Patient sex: F
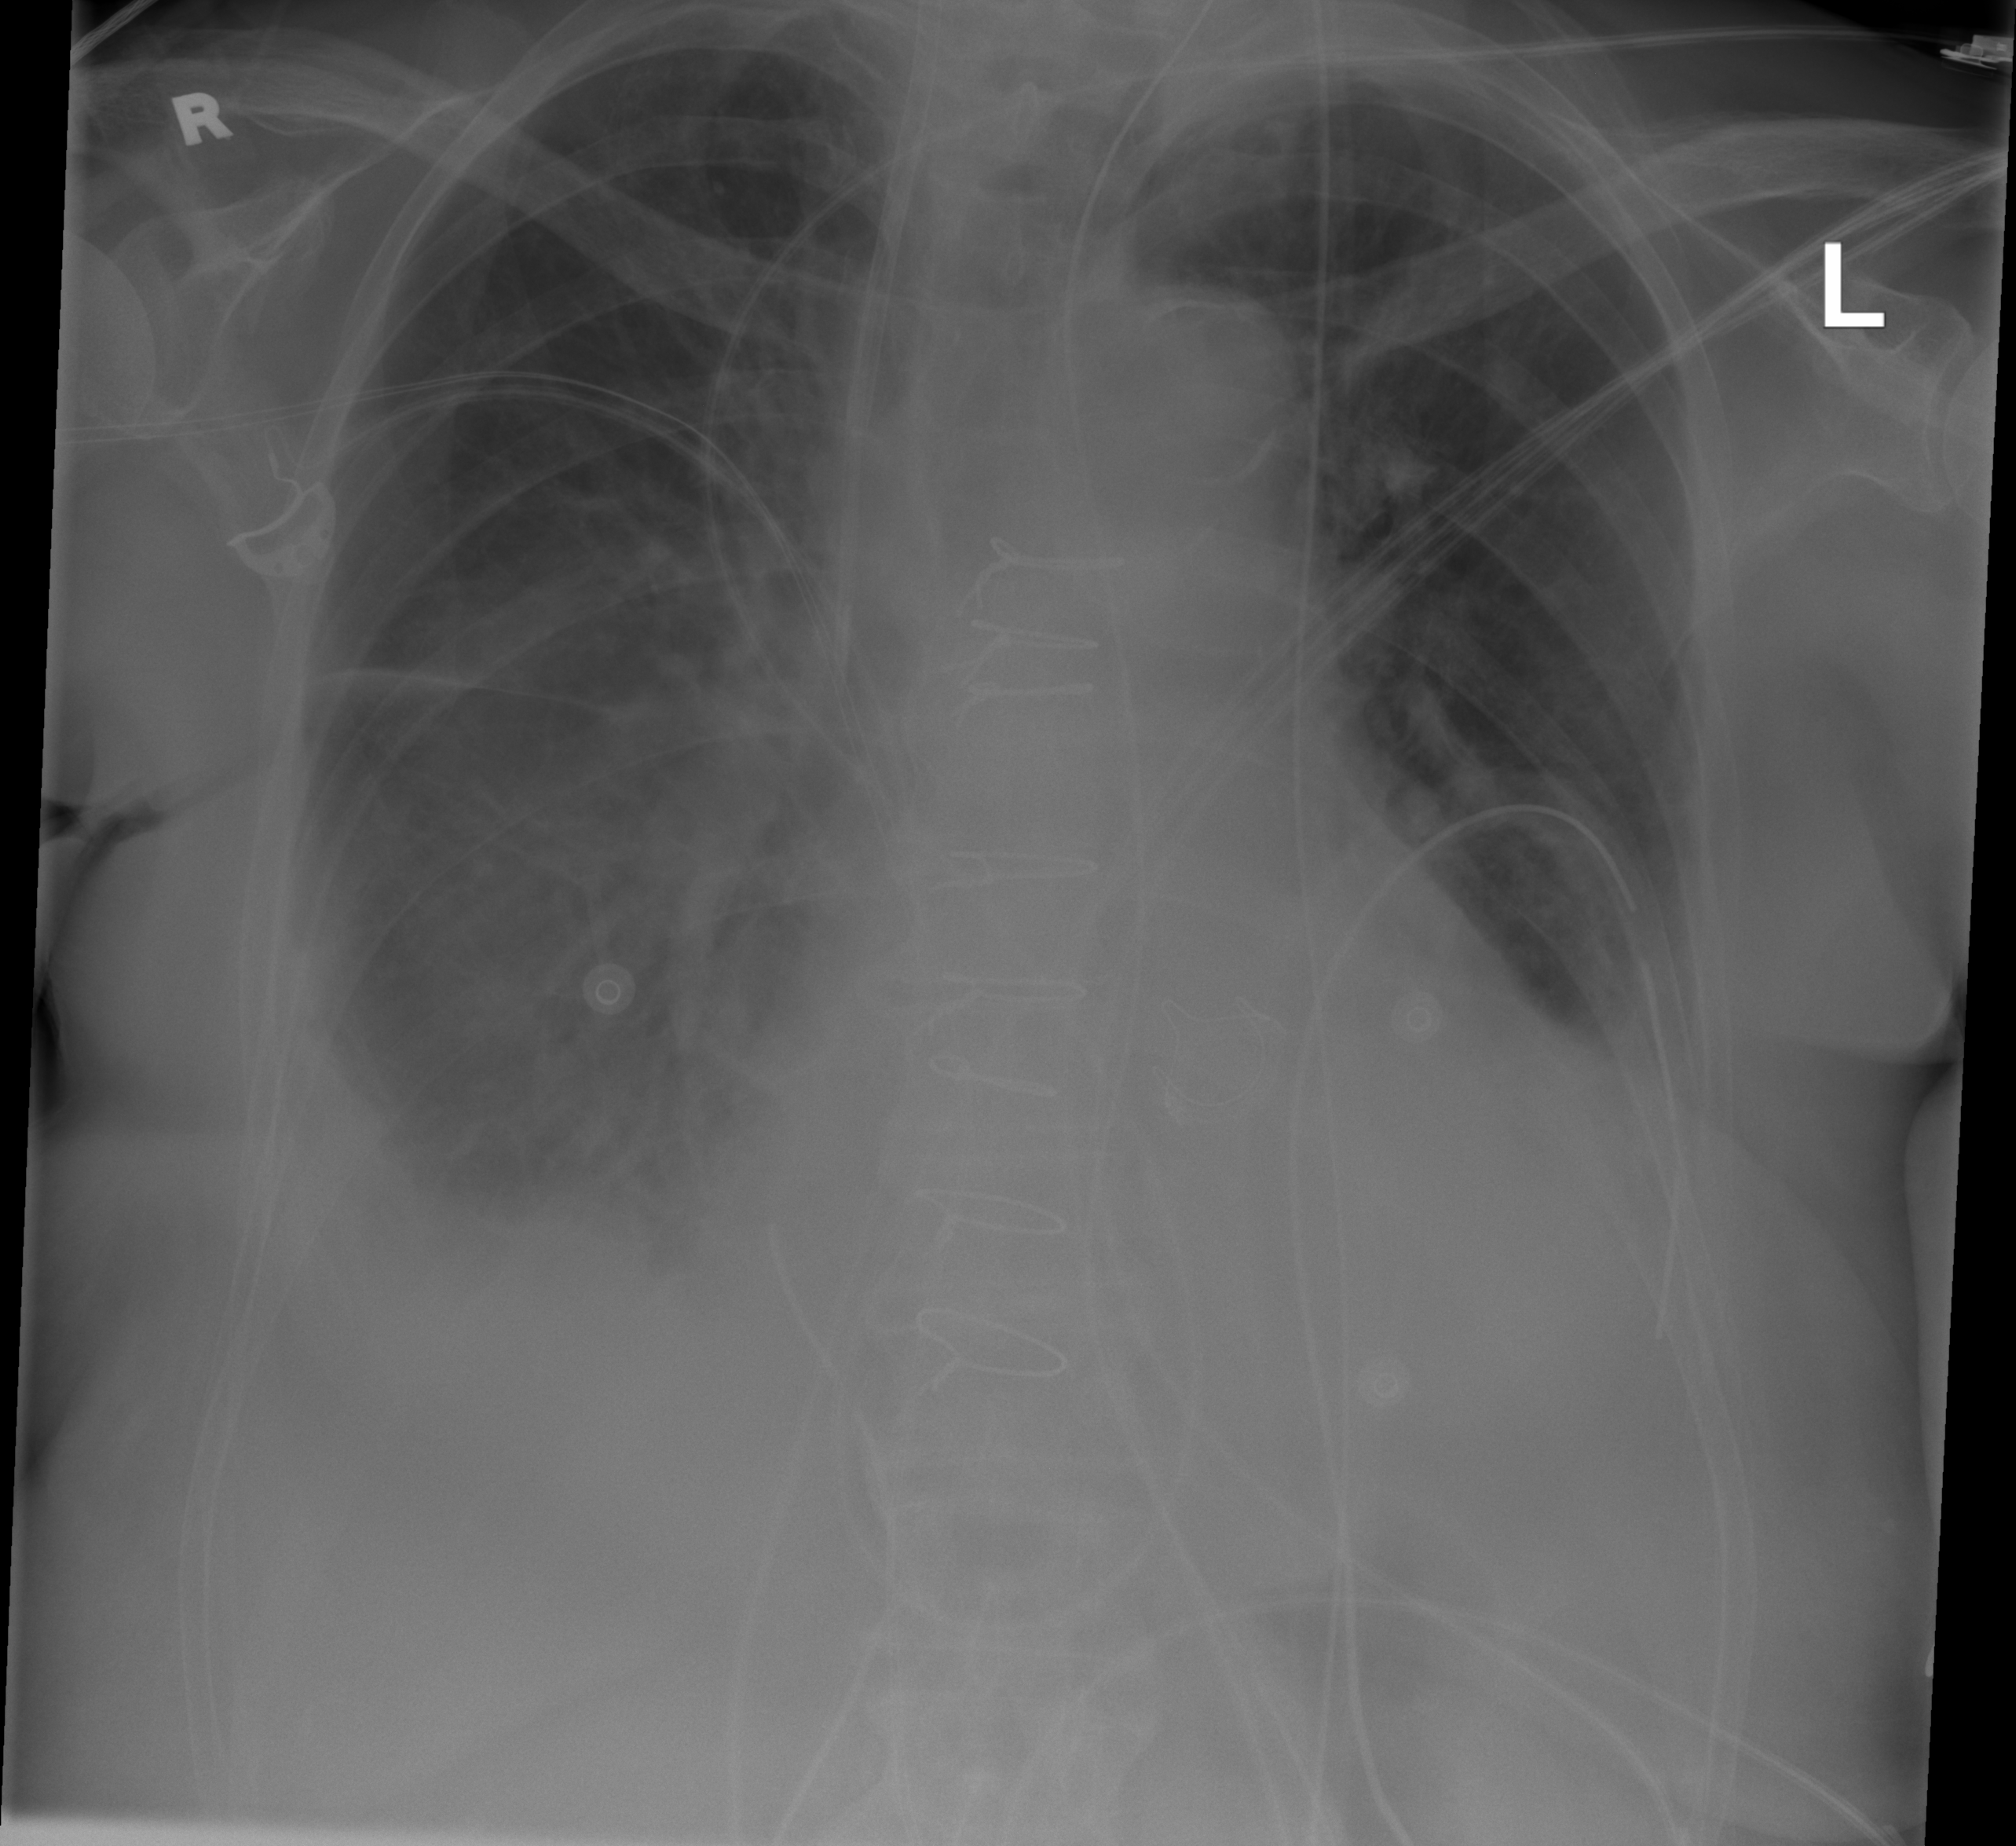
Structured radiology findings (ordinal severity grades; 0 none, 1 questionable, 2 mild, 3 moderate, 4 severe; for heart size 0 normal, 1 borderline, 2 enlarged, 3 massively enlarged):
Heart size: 0
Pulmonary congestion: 0
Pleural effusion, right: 2
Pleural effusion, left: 2
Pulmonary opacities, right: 1
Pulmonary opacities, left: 0
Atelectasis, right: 2
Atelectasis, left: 0